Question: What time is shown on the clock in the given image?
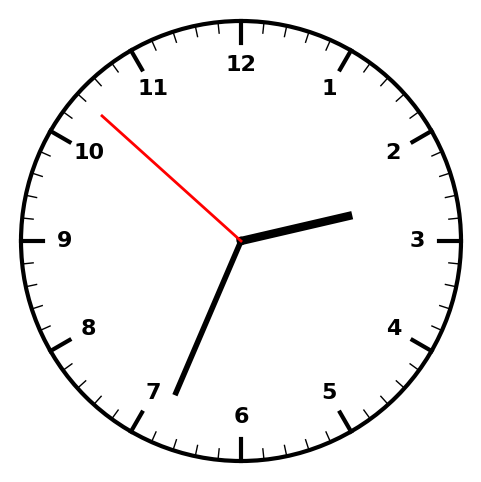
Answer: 02:33:52